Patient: sex F, age 68
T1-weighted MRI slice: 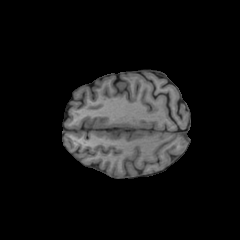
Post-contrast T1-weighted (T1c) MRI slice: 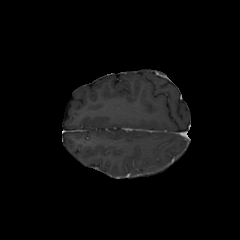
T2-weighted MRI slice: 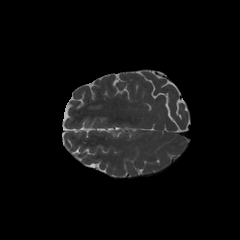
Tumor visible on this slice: no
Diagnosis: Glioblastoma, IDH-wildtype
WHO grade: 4